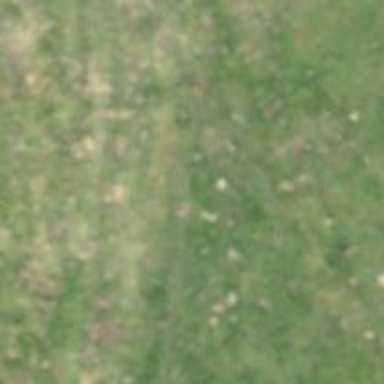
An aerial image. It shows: Grassy track with grade5 tracktype.